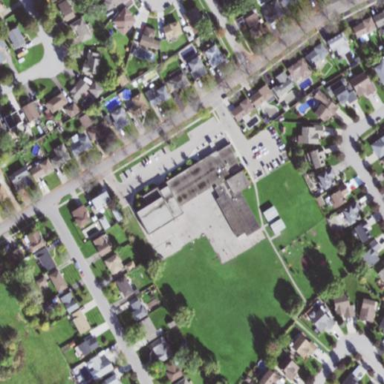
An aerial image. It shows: School building.